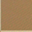
Piece: xx